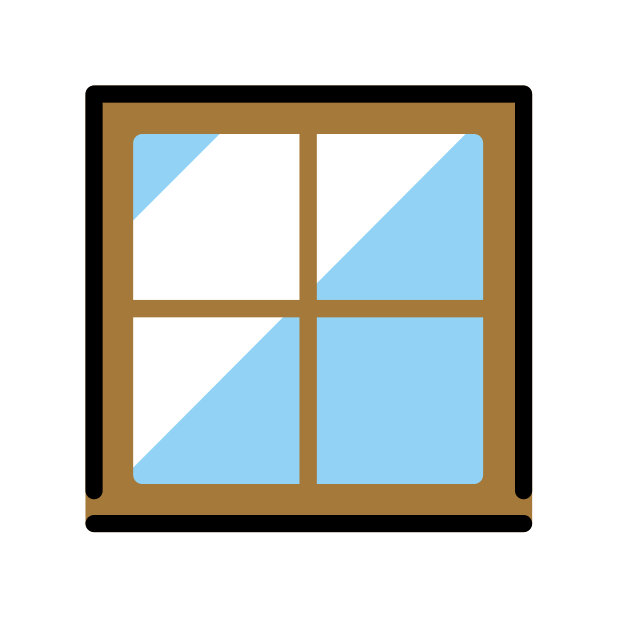
window